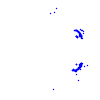
Particle: kaon